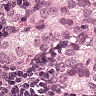
Metastatic tissue present: yes